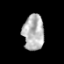
Tissue: prostate
Cell type: Epithelial cells
Senescence score: 0.3567
Nuclear area (px): 735
Mean DAPI intensity: 181.431